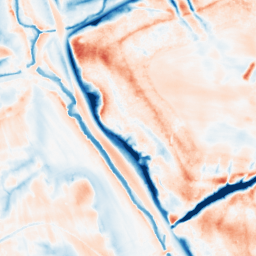
Category: multiscale
Decomposition family: dog_multiscale
Decomposition parameters: sigma_ratio: 2
n_scales: 4
base_sigma: 0.5
Upsampling method: quartic
Upsampling parameters: scale: 2
Upsampling scale: 2